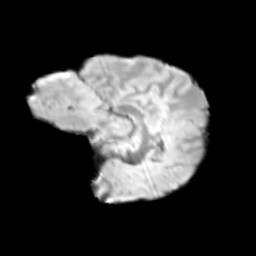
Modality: T2w
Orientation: sagittal
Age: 10
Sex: male
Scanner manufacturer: siemens
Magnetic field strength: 3 T
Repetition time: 3.8 s
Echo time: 0.07 s